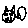
Label: cat